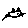
Label: cat